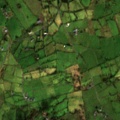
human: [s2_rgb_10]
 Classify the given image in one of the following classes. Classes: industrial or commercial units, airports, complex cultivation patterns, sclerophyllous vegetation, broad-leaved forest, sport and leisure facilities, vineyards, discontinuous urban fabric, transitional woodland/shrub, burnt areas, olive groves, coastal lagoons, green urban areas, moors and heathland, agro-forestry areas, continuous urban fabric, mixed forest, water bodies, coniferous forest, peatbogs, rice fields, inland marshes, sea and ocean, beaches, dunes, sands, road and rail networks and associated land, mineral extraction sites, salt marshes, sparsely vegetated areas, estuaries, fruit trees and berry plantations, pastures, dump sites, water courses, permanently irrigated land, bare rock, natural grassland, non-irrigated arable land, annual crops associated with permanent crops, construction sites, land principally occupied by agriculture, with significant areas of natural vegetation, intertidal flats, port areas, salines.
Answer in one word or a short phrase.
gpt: pastures